Question: I like to generate offline bar chart of 3 columns (CLASS,POSITION,SCORE) from a big.tsv file for that I use Plotly.
I am looking for a code which can plot all classes with its respective values.
> For Example: Class 1 have score 385.45 and 424.66 at position <PHONE>
and <PHONE> respectively.
Here is the sample data:
'''
CLASS POSITION SCORE
1 <PHONE> 385.45
1 <PHONE> 424.66
2 <PHONE>.35
2 <PHONE>.93
3 153278829 1466.27
3 153284192 988.13
3 153284483 1432.21
4 153278829 1466.27
4 153284192 988.13
4 153284483 1432.21
5 153278829 1466.27
5 153284192 988.13
6 153284483 1432.21
6 153278829 1466.27
7 153284192 988.13
8 153284483 1432.21
8 153278829 1466.27
8 153284192 988.13
9 153284483 1432.21
10 153278829 1466.27
11 153284192 988.13
11 153284483 1432.21
12 153278829 1466.27
12 153284192 988.13
13 153284483 1432.21
A 153633359 617.39
A 153689893 1808.94
B 153880830 2507.65
B 153881525 2354.97
'''
I want to plot column 1 on X-axis and col 2& 3 on Y-axis but unable to write a code for it. But I successufully write a code with the help of tutorials which is plotting col 1 & 3 but it is not printing all rows (G & F):
'''
import pandas as pd
import plotly.express as px
df = pd.read_csv('DATA.txt'," ")
fig = px.bar(df, x = 'CLASS', y = 'SCORE')
fig.show()
'''
The code generated following plot:
[Barchart doesn't represent the values of G & F][
It would be great if someone can help me to solve above query.
The suggested code generates following graph with incorrect order of x-axis <URL>
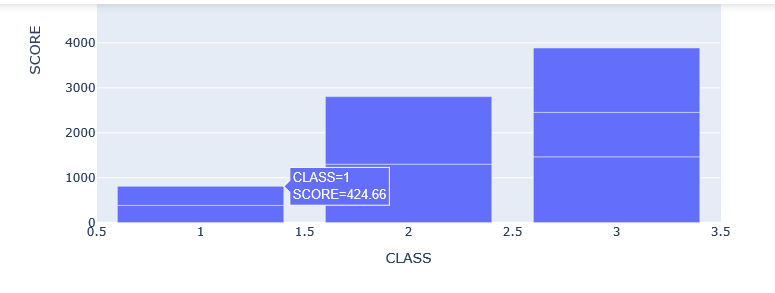
Answer: Not sure about what do you want to achieve but having Position and Score on the same axis it doesn't sound like a great idea given that position can be more than 200.000x larger than score.
# Grouped bars
Here I take just one value for each class setting 'df=df.groupby("CLASS").first().reset_index()'. The trick to show all the classes is to use 'df.index' as x and then change 'ticktext' on the layout.
'''
import pandas as pd
import plotly.graph_objs as go
fig = go.Figure()
fig.add_trace(go.Bar(x=df.index,
y=df["POSITION"],
name="Position"))
fig.add_trace(go.Bar(x=df.index,
y=df["SCORE"],
name="Score"))
fig.update_layout(
xaxis = dict(
tickmode = 'array',
tickvals = df.index,
ticktext = df["CLASS"])
)
'''
<URL>
# Subplot
Here it's more or less the same but using two subplots.
'''
import pandas as pd
from plotly.subplots import make_subplots
import plotly.graph_objs as go
fig = make_subplots(rows=1, cols=2,
subplot_titles=["Position",
"Score"]
)
fig.add_trace(go.Bar(x=df.index,
y=df["POSITION"],
name="Position"),
row=1, col=1)
fig.add_trace(go.Bar(x=df.index,
y=df["SCORE"],
name="Score"),
row=1, col=2)
fig['layout']['xaxis1'].update(dict(
tickmode = 'array',
tickvals = df.index,
ticktext = df["CLASS"]))
fig['layout']['xaxis2'].update(dict(
tickmode = 'array',
tickvals = df.index,
ticktext = df["CLASS"]))
fig.show()
'''
<URL>
# Update
Given the data you added recently you could try to use a placeholder to sort your 'df' before plot.
'''
df = df.groupby("CLASS")["SCORE"].first().reset_index()
def fun(x):
try:
return str(int(x)).zfill(2)
except:
return x
df["ph"] = df["CLASS"].apply(fun)
df = df.sort_values("ph").reset_index(drop=True)
fig = go.Figure()
fig.add_trace(go.Bar(x=df.index,
y=df["SCORE"],
name="Score"))
fig.update_layout(
xaxis = dict(
tickmode = 'array',
tickvals = df.index,
ticktext = df["CLASS"])
)
'''
<URL>